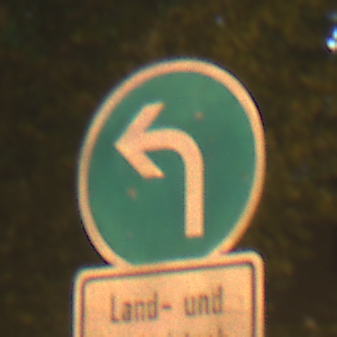
Verkehrszeichen: VorgeschriebeneFahrtrichtungLinks
Zusatzzeichen unten: BesondereFahrzeugeUndTransportgueter8
Umgebung: Outdoor, Urban
Tageszeit: Night
Wetter: Clear
Licht: Artificial
Jahreszeit: NotSpecified
Kontrast: HighContrast